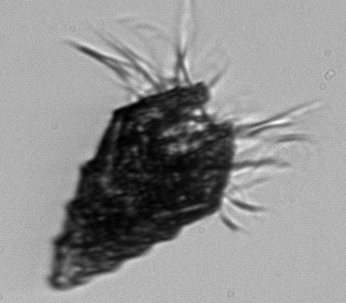
Label: Laboea_strobila